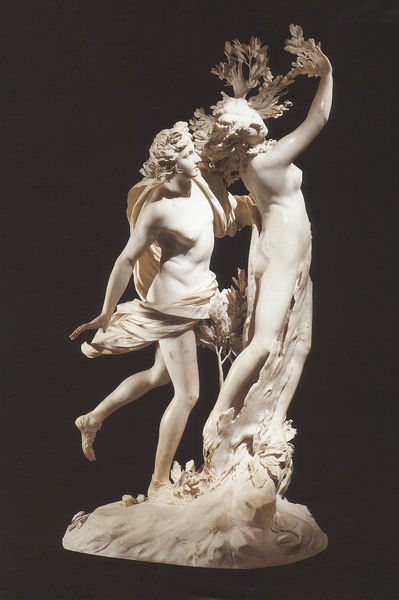
Titel: Apollo und Daphne
Künstler: Giovanni Lorenzo Bernini
Institution: Rom, Villa Borghese
Schlagwörter: akt, baum, blätter, gott, laub, mann, nackt, weiß, bäume, frauen, menschen, mädchen, äste, bewegung, busen, finger, frau, haar, hell, marmor, tuch, tanz, stein, hände, strauch, tücher, paar, pflanze, pflanzen, locken, skulptur, statue, schwung, brüste, zwei, figuren, weiber, sandalen, flucht, rennen, schritt, sandale, griechisch, metamorphose, verwandlung, griechenland, apoll, figura serpentinata, elfen, feen, diana, apollo, alabaster, apollon, wachsen, staute, ovid, bernini, daphne, beschwingt, borghese, dianä